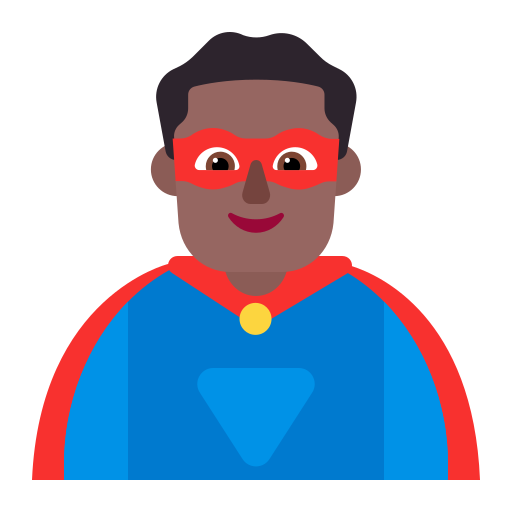
man superhero flat  dark